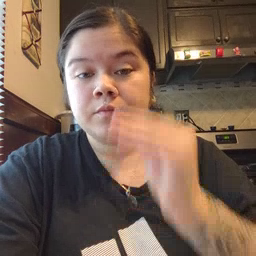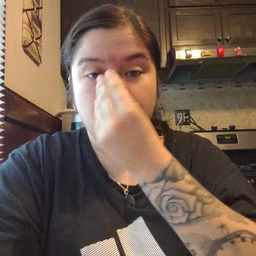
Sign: flower